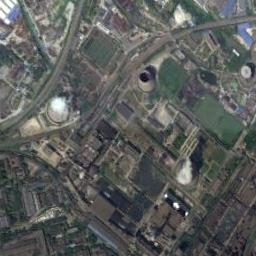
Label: thermal_power_station